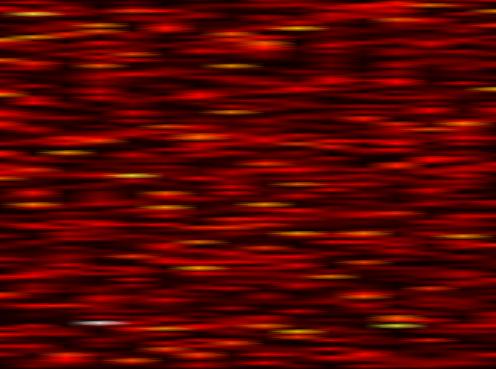
Label: FBMC